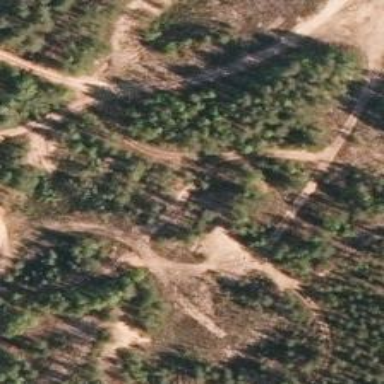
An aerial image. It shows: Track with grade5 tracktype.